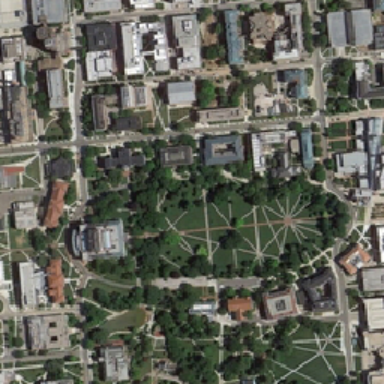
There is a road between a football playground and huge buildings with green roofs .